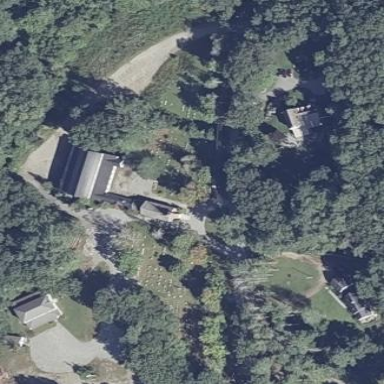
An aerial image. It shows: Cemetery.